Question: i've got a few fonts embedded and am using them in my mobile application, and they are all working, except for the ones i try to use for the "ActionBar". They work everywhere else, and substituting '"Comic Sans MS"' for '"titleCGF"' changes it to Comic Sans. So why won't it work with my custom fontFamily?
'''
<fx:Style>
@namespace s "library://ns.adobe.com/flex/spark";
@font-face {
src: url("assets/Comic_Book.ttf");
fontFamily: comic;
embedAsCFF: false;
}
/******************************
@font-face{
src: url("assets/CGF_Locust_Resistance.ttf");
fontFamily: titleCGF;
embedAsCFF: false;
}
@font-face{
src: url("assets/CGF_Locust_Resistance.ttf");
fontFamily: titleCGF;
embedAsCFF: true;
}
**********************************/
.titleStyle{
fontFamily: titleCGF;
color: #FFFFFF;
}
.comicMessage{
fontFamily: titleCGF;
color: #838689;
fontSize: 14;
}
s|IconItemRenderer{
fontFamily: comic;
color: #FEBA03;
fontSize:18;
}
s|ActionBar{
defaultButtonAppearance: beveled;
accentColor: #FEBA03;
}
s|ActionBar #titleDisplay{
fontFamily: "titleCGF";
}
</fx:Style>
'''
this is what i get:

EDIT: i tried to make my own skin, and part of the pre-written code is this:
'''
<!-- SkinParts
name=titleGroup, type=spark.components.Group, required=false
name=actionGroup, type=spark.components.Group, required=false
name=navigationGroup, type=spark.components.Group, required=false
name=titleDisplay, type=spark.core.IDisplayText, required=false
-->
'''
when i try to define something like the first three, '<s:Group .../>', it works fine. But nothing shows up for spark.core.IDisplayText. ie, '<s:IDisplayText .../>' yeilds nothing...
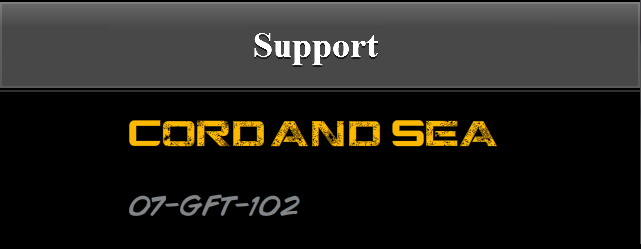
Answer: Here's an example of embedding fonts twice, once with embedAsCFF=false and again using embedAsCFF=true. View the full explanation at <URL>.
Edit 1: Fixed font file name
'''
/* StyleableTextField, regular */
@font-face {
src: url("assets/COMIC.TTF");
fontFamily: "comic";
embedAsCFF: false;
}
/* StyleableTextField, bold */
@font-face {
src: url("assets/COMICBD.TTF");
fontFamily: "comic";
fontWeight: bold;
embedAsCFF: false;
}
/* Label, regular */
@font-face {
src: url("assets/COMIC.TTF");
fontFamily: "comicCFF";
embedAsCFF: true;
}
/* Label, bold */
@font-face {
src: url("assets/COMICBD.TTF");
fontFamily: "comicCFF";
fontWeight: bold;
embedAsCFF: true;
}
s|Label
{
fontFamily: "comicCFF";
}
s|ActionBar
{
fontFamily: "comic";
}
s|LabelItemRenderer
{
fontFamily: "comic";
}
'''